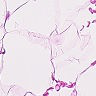
Metastatic tissue present: no